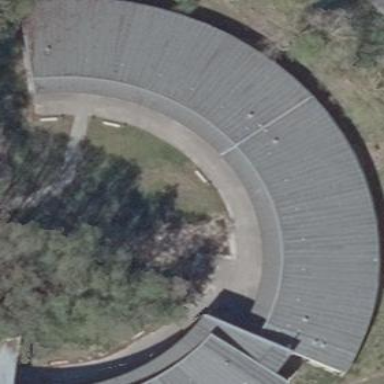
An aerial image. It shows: School building.